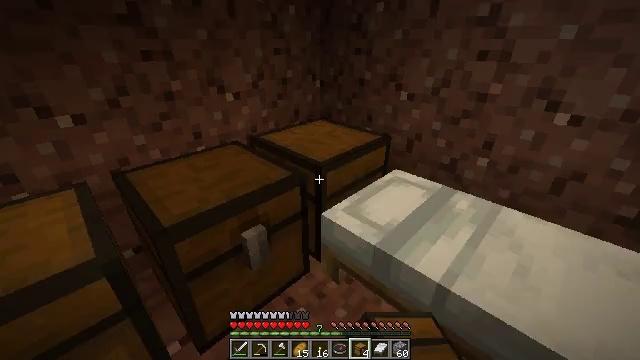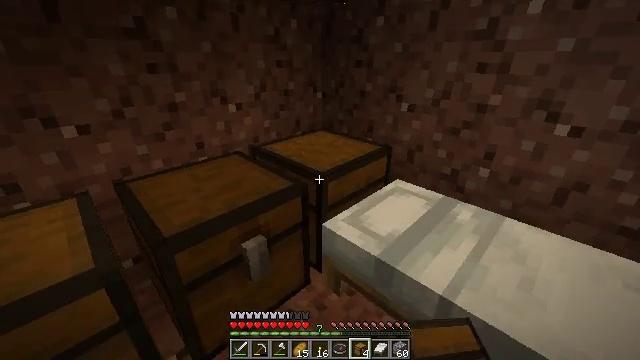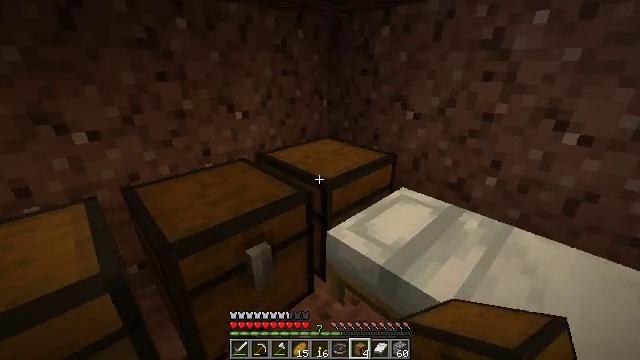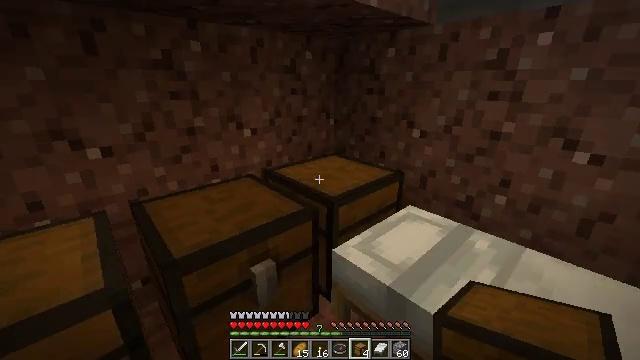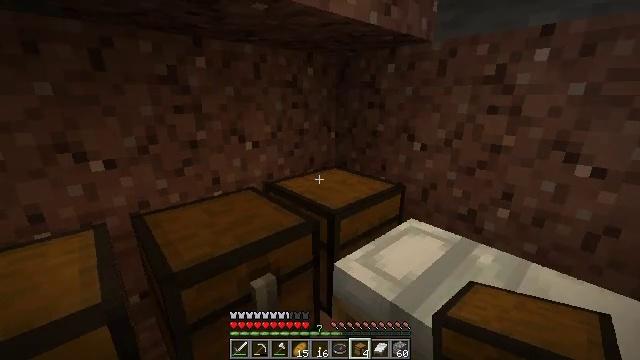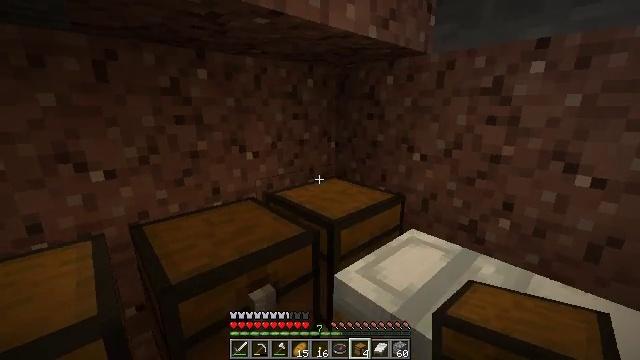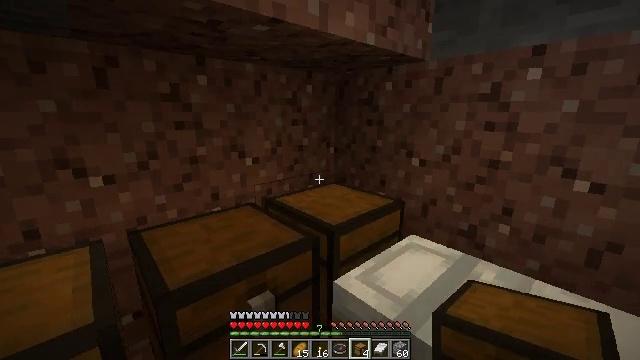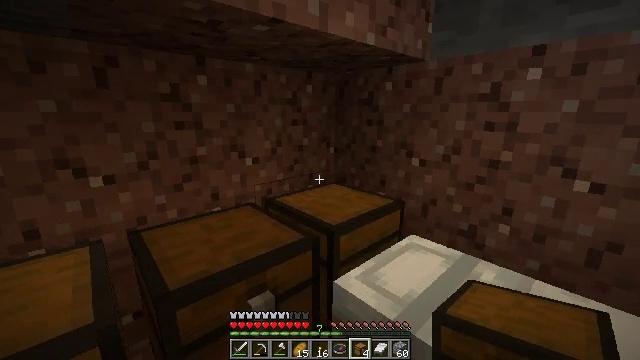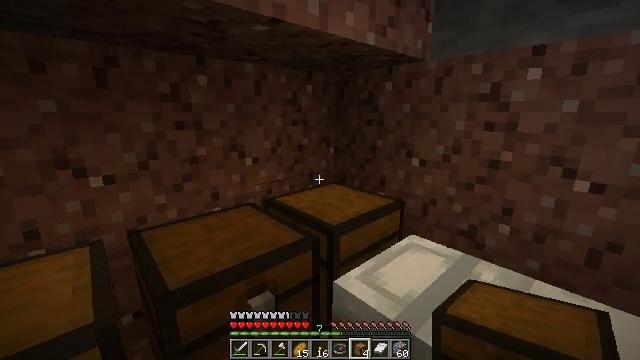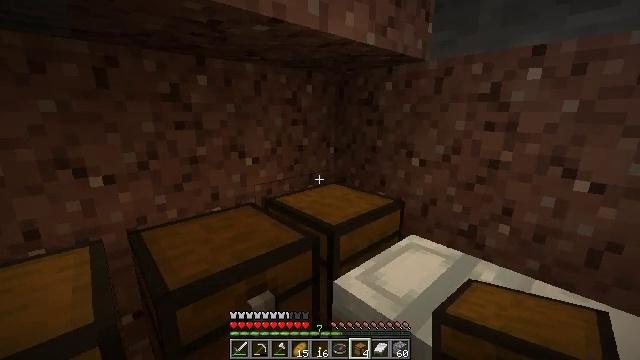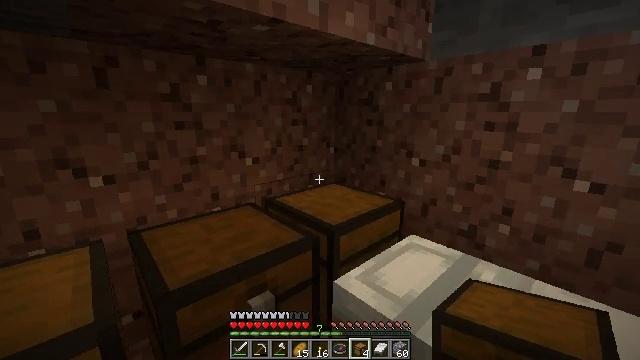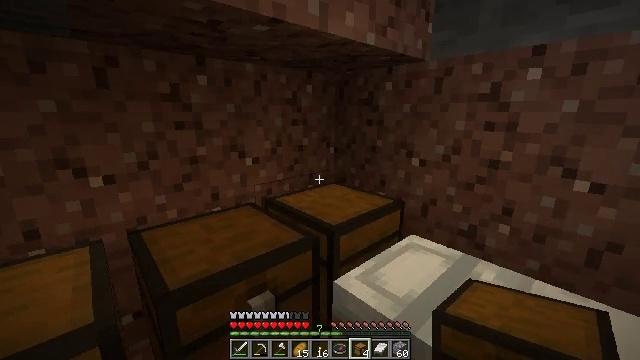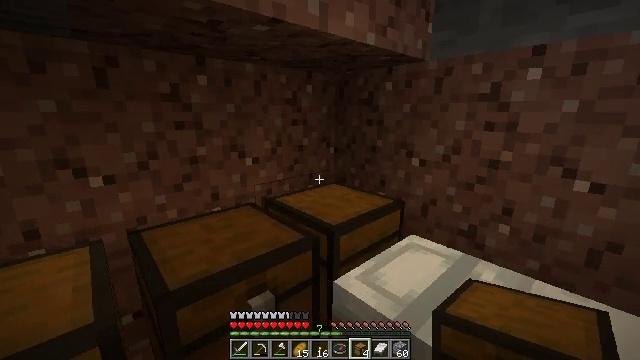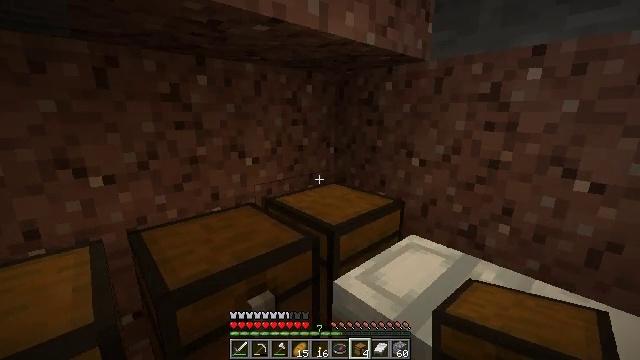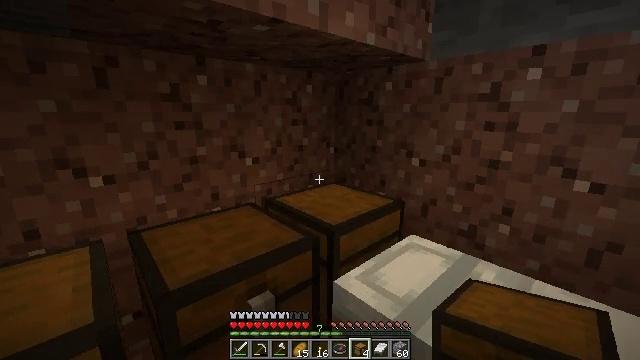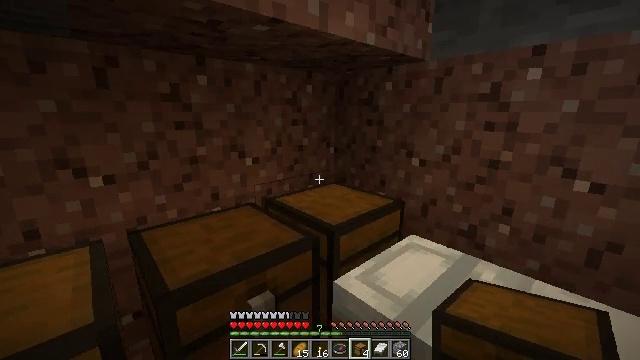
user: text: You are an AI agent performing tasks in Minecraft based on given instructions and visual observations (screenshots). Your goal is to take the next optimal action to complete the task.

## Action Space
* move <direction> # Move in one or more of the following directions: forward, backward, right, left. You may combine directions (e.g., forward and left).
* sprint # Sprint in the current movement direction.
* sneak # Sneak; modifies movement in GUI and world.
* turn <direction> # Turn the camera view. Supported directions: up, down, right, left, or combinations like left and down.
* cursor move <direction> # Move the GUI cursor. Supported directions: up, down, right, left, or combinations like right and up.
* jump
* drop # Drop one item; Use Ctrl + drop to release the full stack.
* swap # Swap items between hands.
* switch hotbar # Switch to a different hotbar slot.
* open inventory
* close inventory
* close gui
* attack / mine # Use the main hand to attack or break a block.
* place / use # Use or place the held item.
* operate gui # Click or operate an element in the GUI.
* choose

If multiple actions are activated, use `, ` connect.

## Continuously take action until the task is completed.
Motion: motion action
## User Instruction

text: Break the white bed to relocate it.
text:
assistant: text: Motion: turn up
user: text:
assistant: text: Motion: turn left and up
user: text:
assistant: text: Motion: turn left and up
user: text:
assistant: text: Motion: turn up
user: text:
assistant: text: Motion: turn up
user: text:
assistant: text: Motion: turn up
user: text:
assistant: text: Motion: no_op
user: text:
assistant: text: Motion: use / place
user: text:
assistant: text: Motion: use / place
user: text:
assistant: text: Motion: use / place
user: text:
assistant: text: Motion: use / place
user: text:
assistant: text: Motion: no_op
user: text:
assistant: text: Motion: no_op
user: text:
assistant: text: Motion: no_op
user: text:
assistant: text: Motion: no_op
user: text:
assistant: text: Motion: turn left and down
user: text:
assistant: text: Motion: turn left and down
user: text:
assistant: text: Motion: turn left and down
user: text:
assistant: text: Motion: turn left and down
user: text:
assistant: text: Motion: turn down
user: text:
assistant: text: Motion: turn down
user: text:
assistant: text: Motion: move back, turn down
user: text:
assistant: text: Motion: move back
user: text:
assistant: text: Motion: move back
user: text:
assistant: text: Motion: move back
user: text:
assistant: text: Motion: move back
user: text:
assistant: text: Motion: no_op
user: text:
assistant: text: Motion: no_op
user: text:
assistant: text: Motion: no_op
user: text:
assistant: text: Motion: turn right